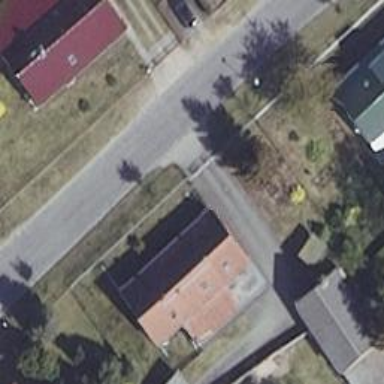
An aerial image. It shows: Simple house.